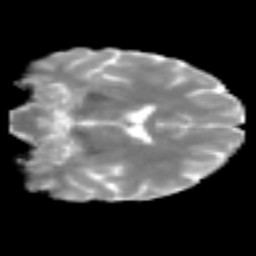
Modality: MD
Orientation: coronal
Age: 24
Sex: female
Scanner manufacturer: siemens
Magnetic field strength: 3 T
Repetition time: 2.3 s
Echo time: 0.085 s